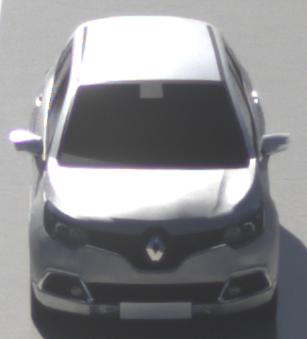
Make: Renault
Model: Captur ENERGY TCe 90
Detailed model: Captur (I)
Model produced from: 2013/06
Model produced until: 2015/05
Doors: 5
Color: white
Road condition: wet road
Daytime: morning or afternoon
Contrast: high contrast